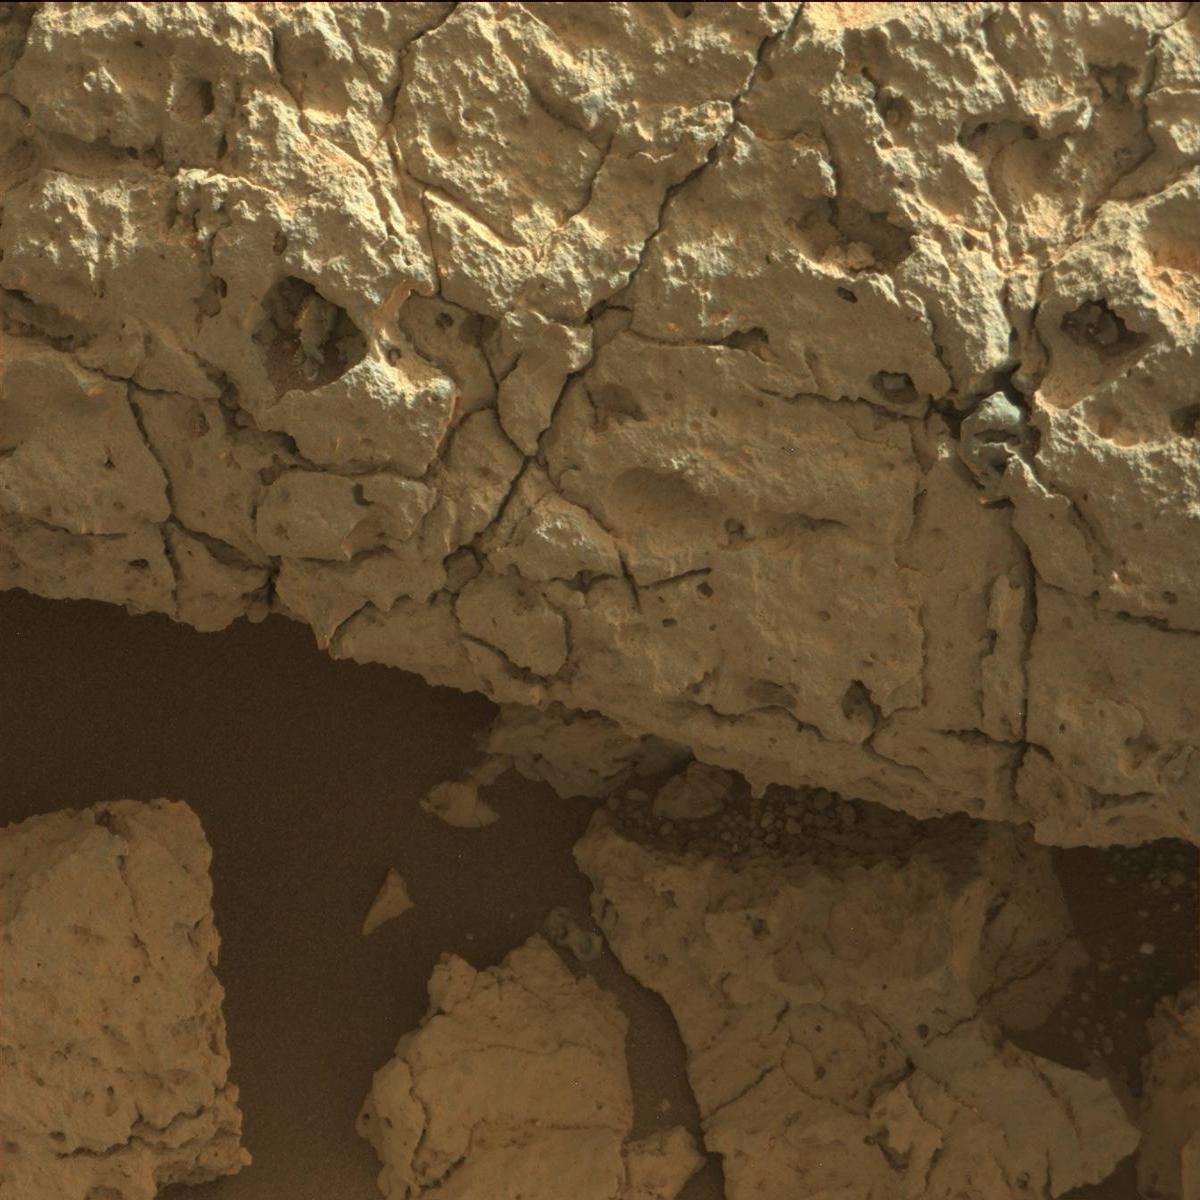
Terrain classes present: Bedrock, Sand / Soil